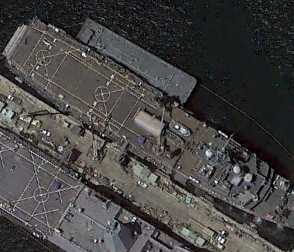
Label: combat